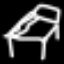
Label: bed